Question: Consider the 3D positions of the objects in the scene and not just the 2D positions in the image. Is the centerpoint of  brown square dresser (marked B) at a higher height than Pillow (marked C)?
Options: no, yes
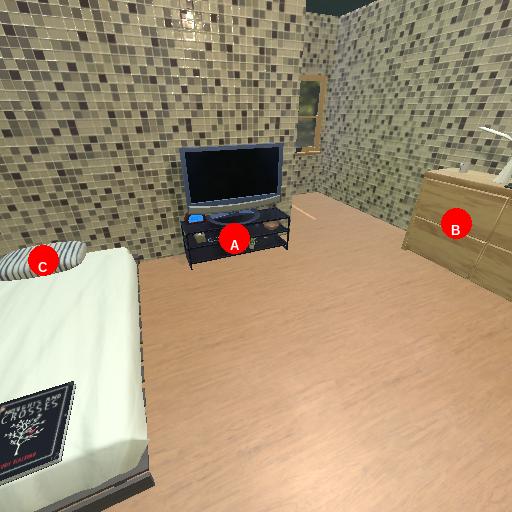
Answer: no